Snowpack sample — Buffalo Mountain, Silverthorne, Colorado, USA (1/25/25, 10:11 AM MST)
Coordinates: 39.6222, -106.1139
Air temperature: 22 °F
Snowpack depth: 110 cm
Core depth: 10 cm
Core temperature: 46.4 °F
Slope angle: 12°, slope face: 102°
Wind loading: high
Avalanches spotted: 0
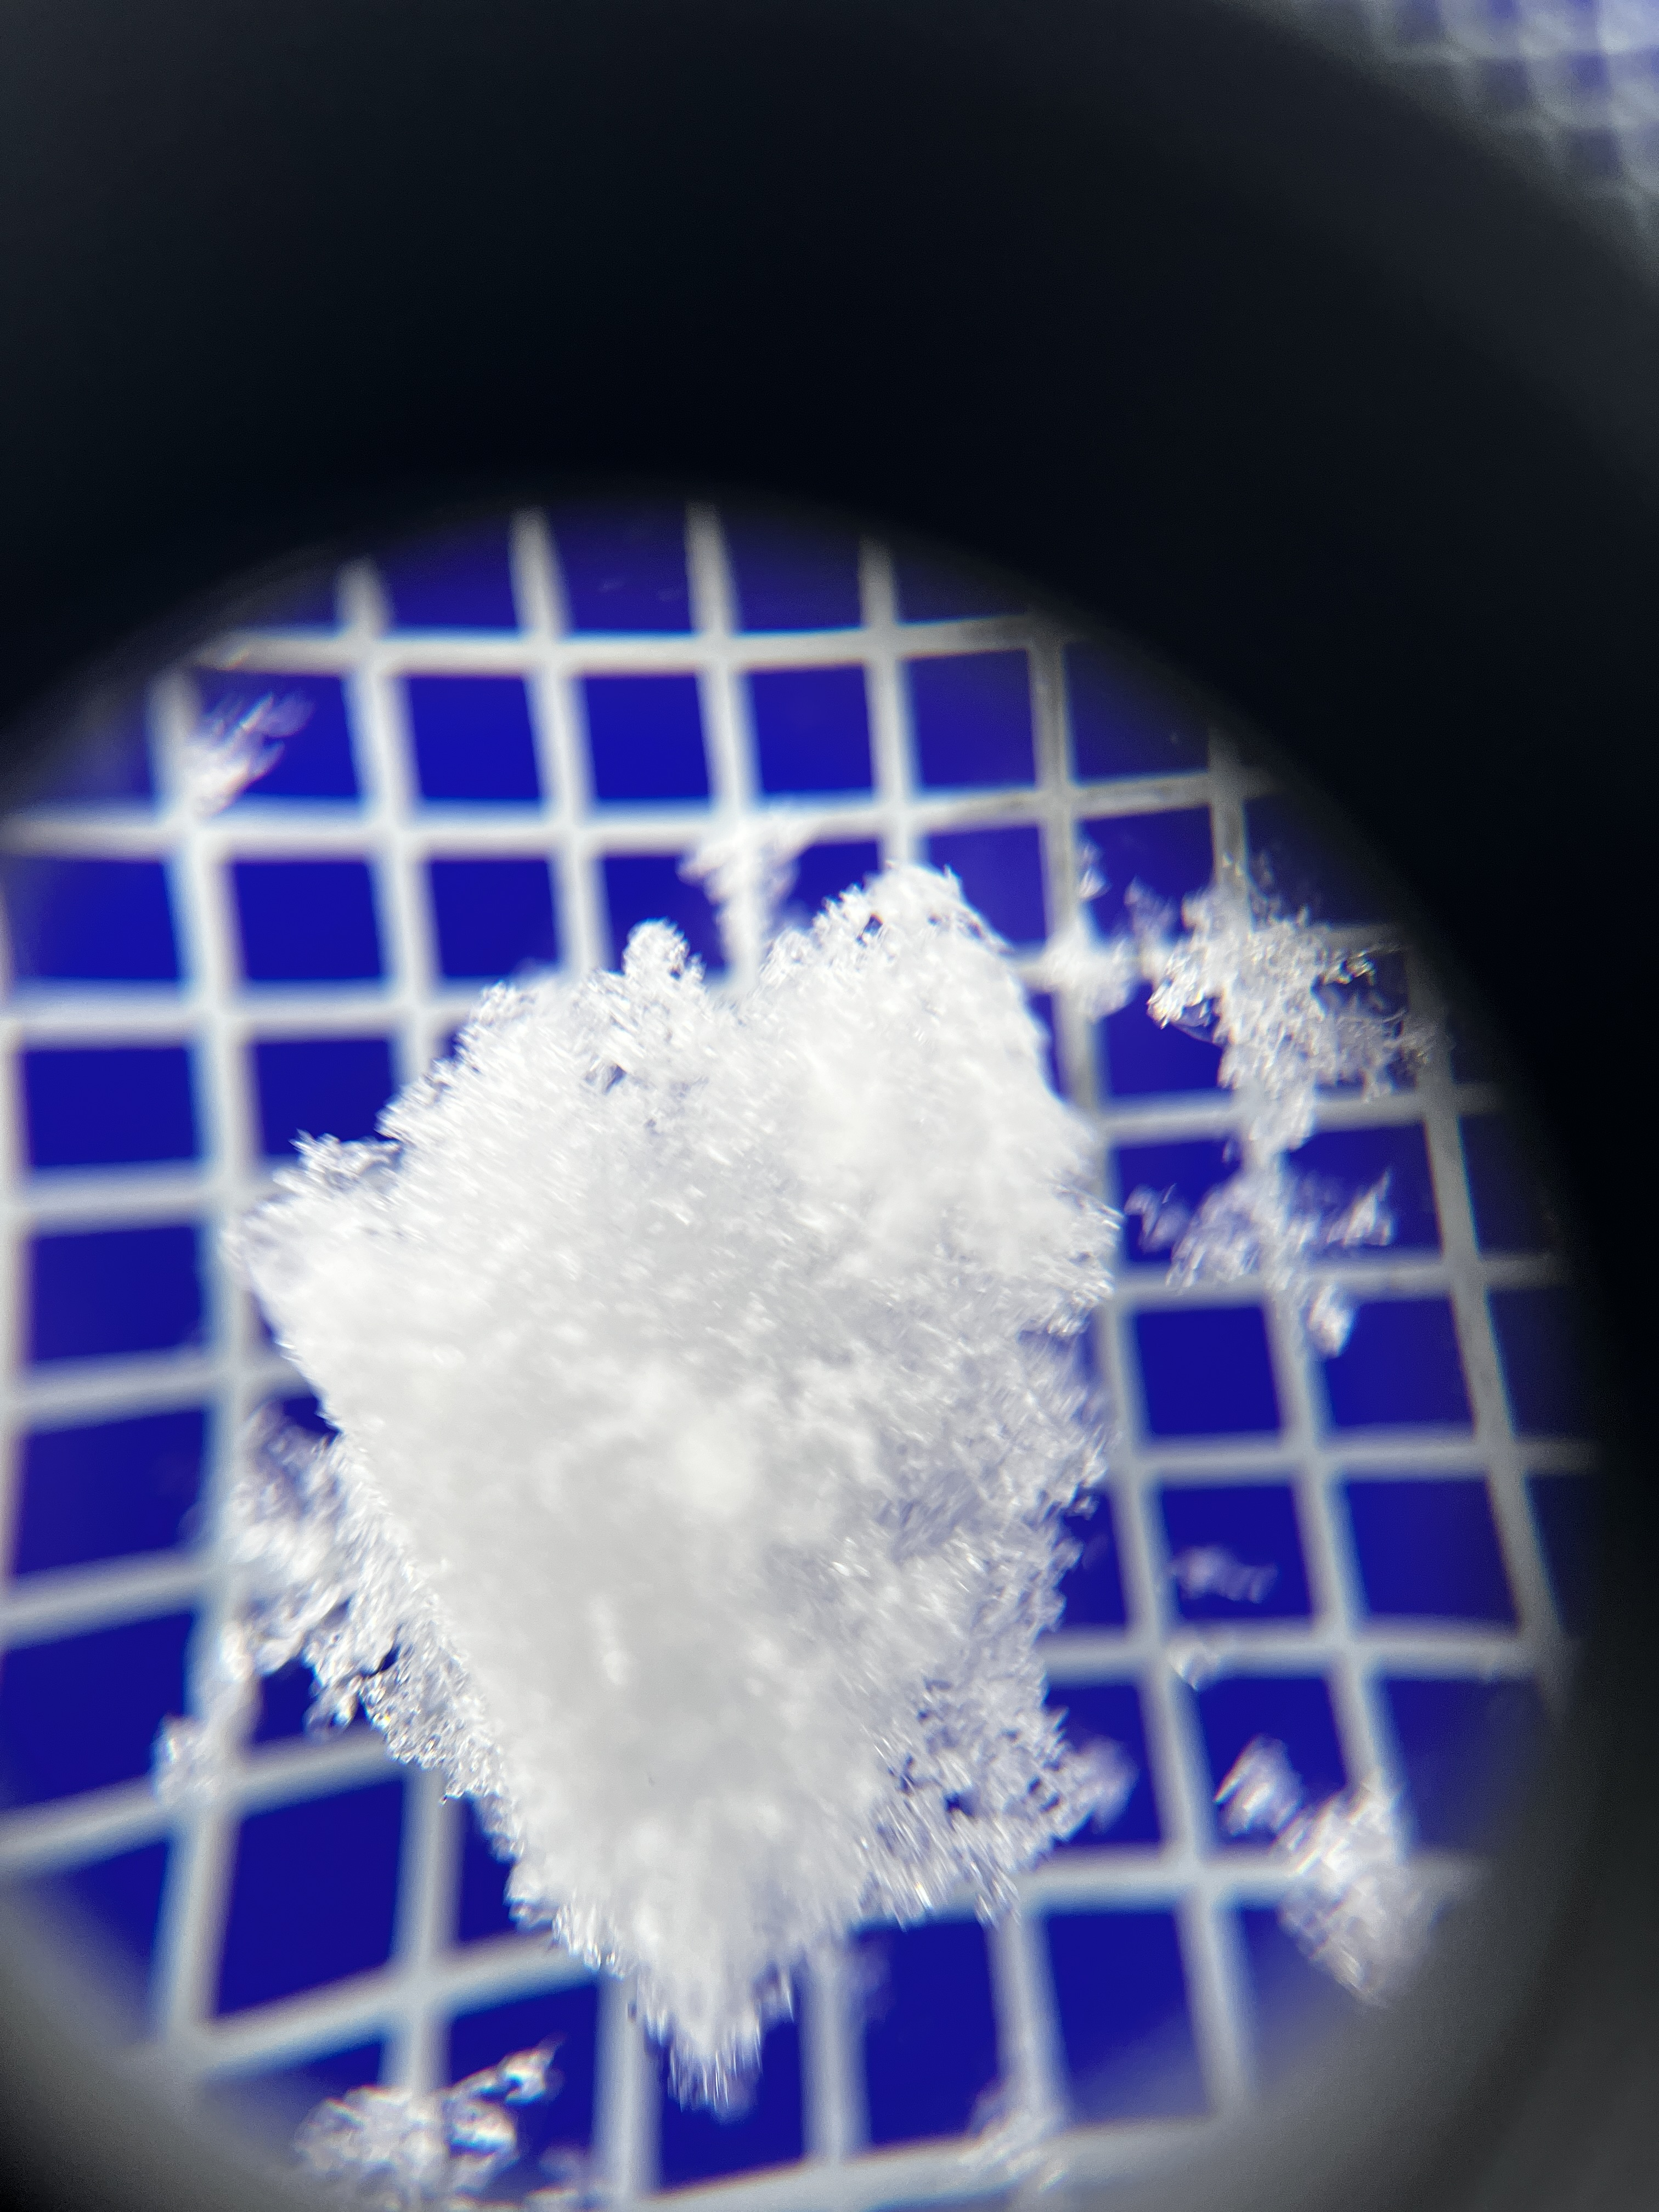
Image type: magnified_profile
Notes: No avalanches nearby, collected on the outskirts of a fire break 15 meters from the treeline, on way to Buffalo and Red Mountain